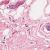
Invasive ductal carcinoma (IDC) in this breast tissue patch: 0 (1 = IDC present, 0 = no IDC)